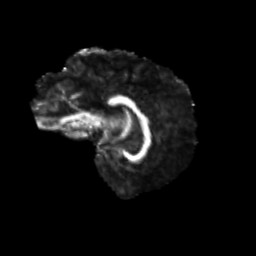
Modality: FA
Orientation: sagittal
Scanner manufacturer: siemens
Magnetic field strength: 3 T
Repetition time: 9.2 s
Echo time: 0.084 s